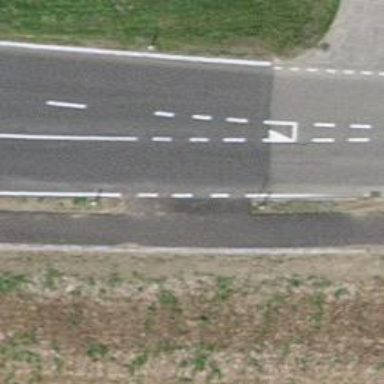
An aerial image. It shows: Asphalt cycleway.